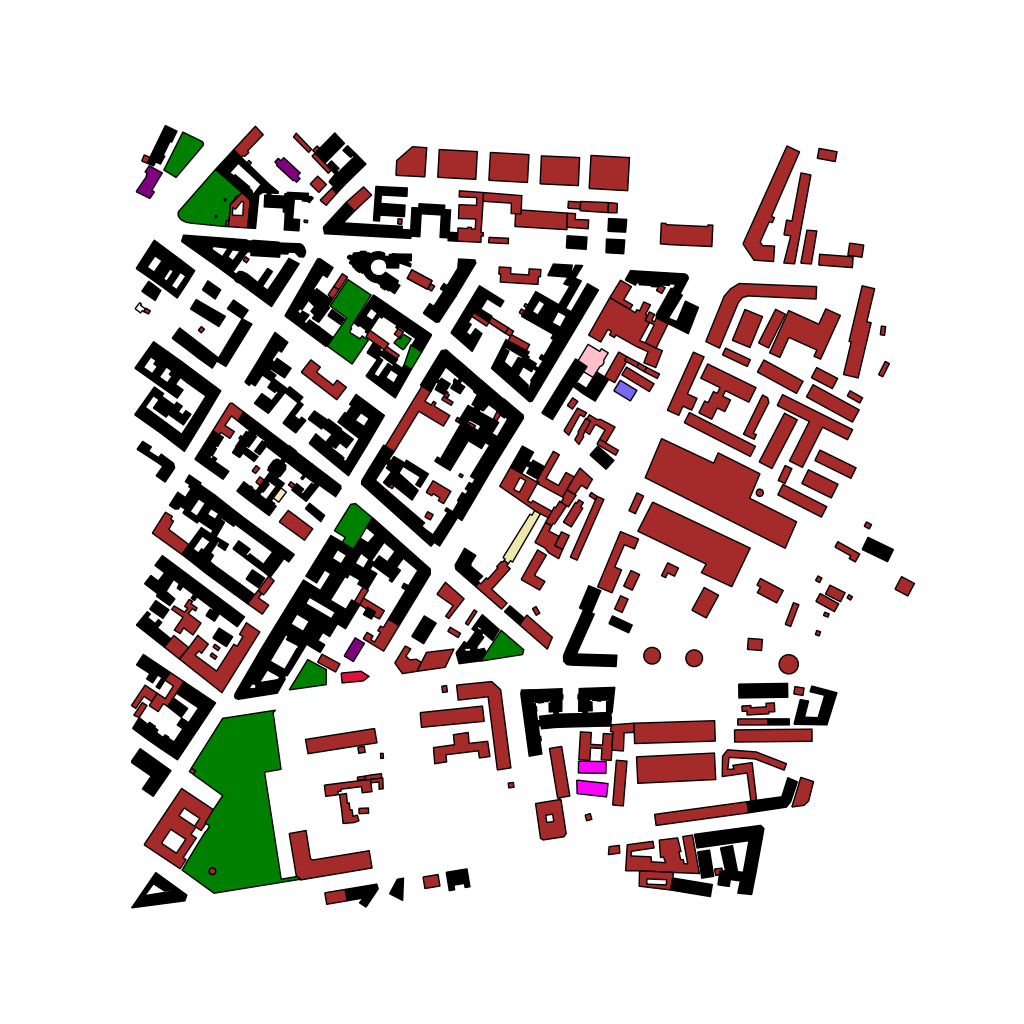
Tags: overhead vector_map, business, industrial, recreation, residential, special, historical, modern, soviet, high_rise, individual_rise, low_rise, medium_rise, density_1, Building, Church, Facility, Grocery, Kinder, Library, Park, Police, Resto, Vet, Ythsport, 1.0 km²